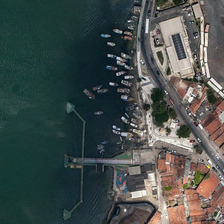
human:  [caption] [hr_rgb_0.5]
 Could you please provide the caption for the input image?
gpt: many boats are in a port near many buildings .

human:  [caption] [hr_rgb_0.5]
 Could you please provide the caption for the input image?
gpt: many boats are in a port near many buildings .

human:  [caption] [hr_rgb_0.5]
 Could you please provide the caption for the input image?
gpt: many boats are in a port near many buildings .

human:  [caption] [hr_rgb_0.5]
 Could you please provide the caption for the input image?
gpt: many boats are in a port near many buildings .

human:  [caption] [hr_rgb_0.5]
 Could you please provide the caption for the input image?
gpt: many boats are in a port near many buildings .